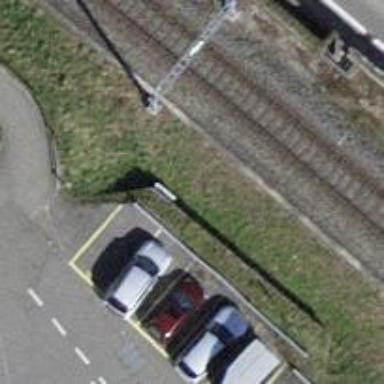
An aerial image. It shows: Charging station.